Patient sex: M
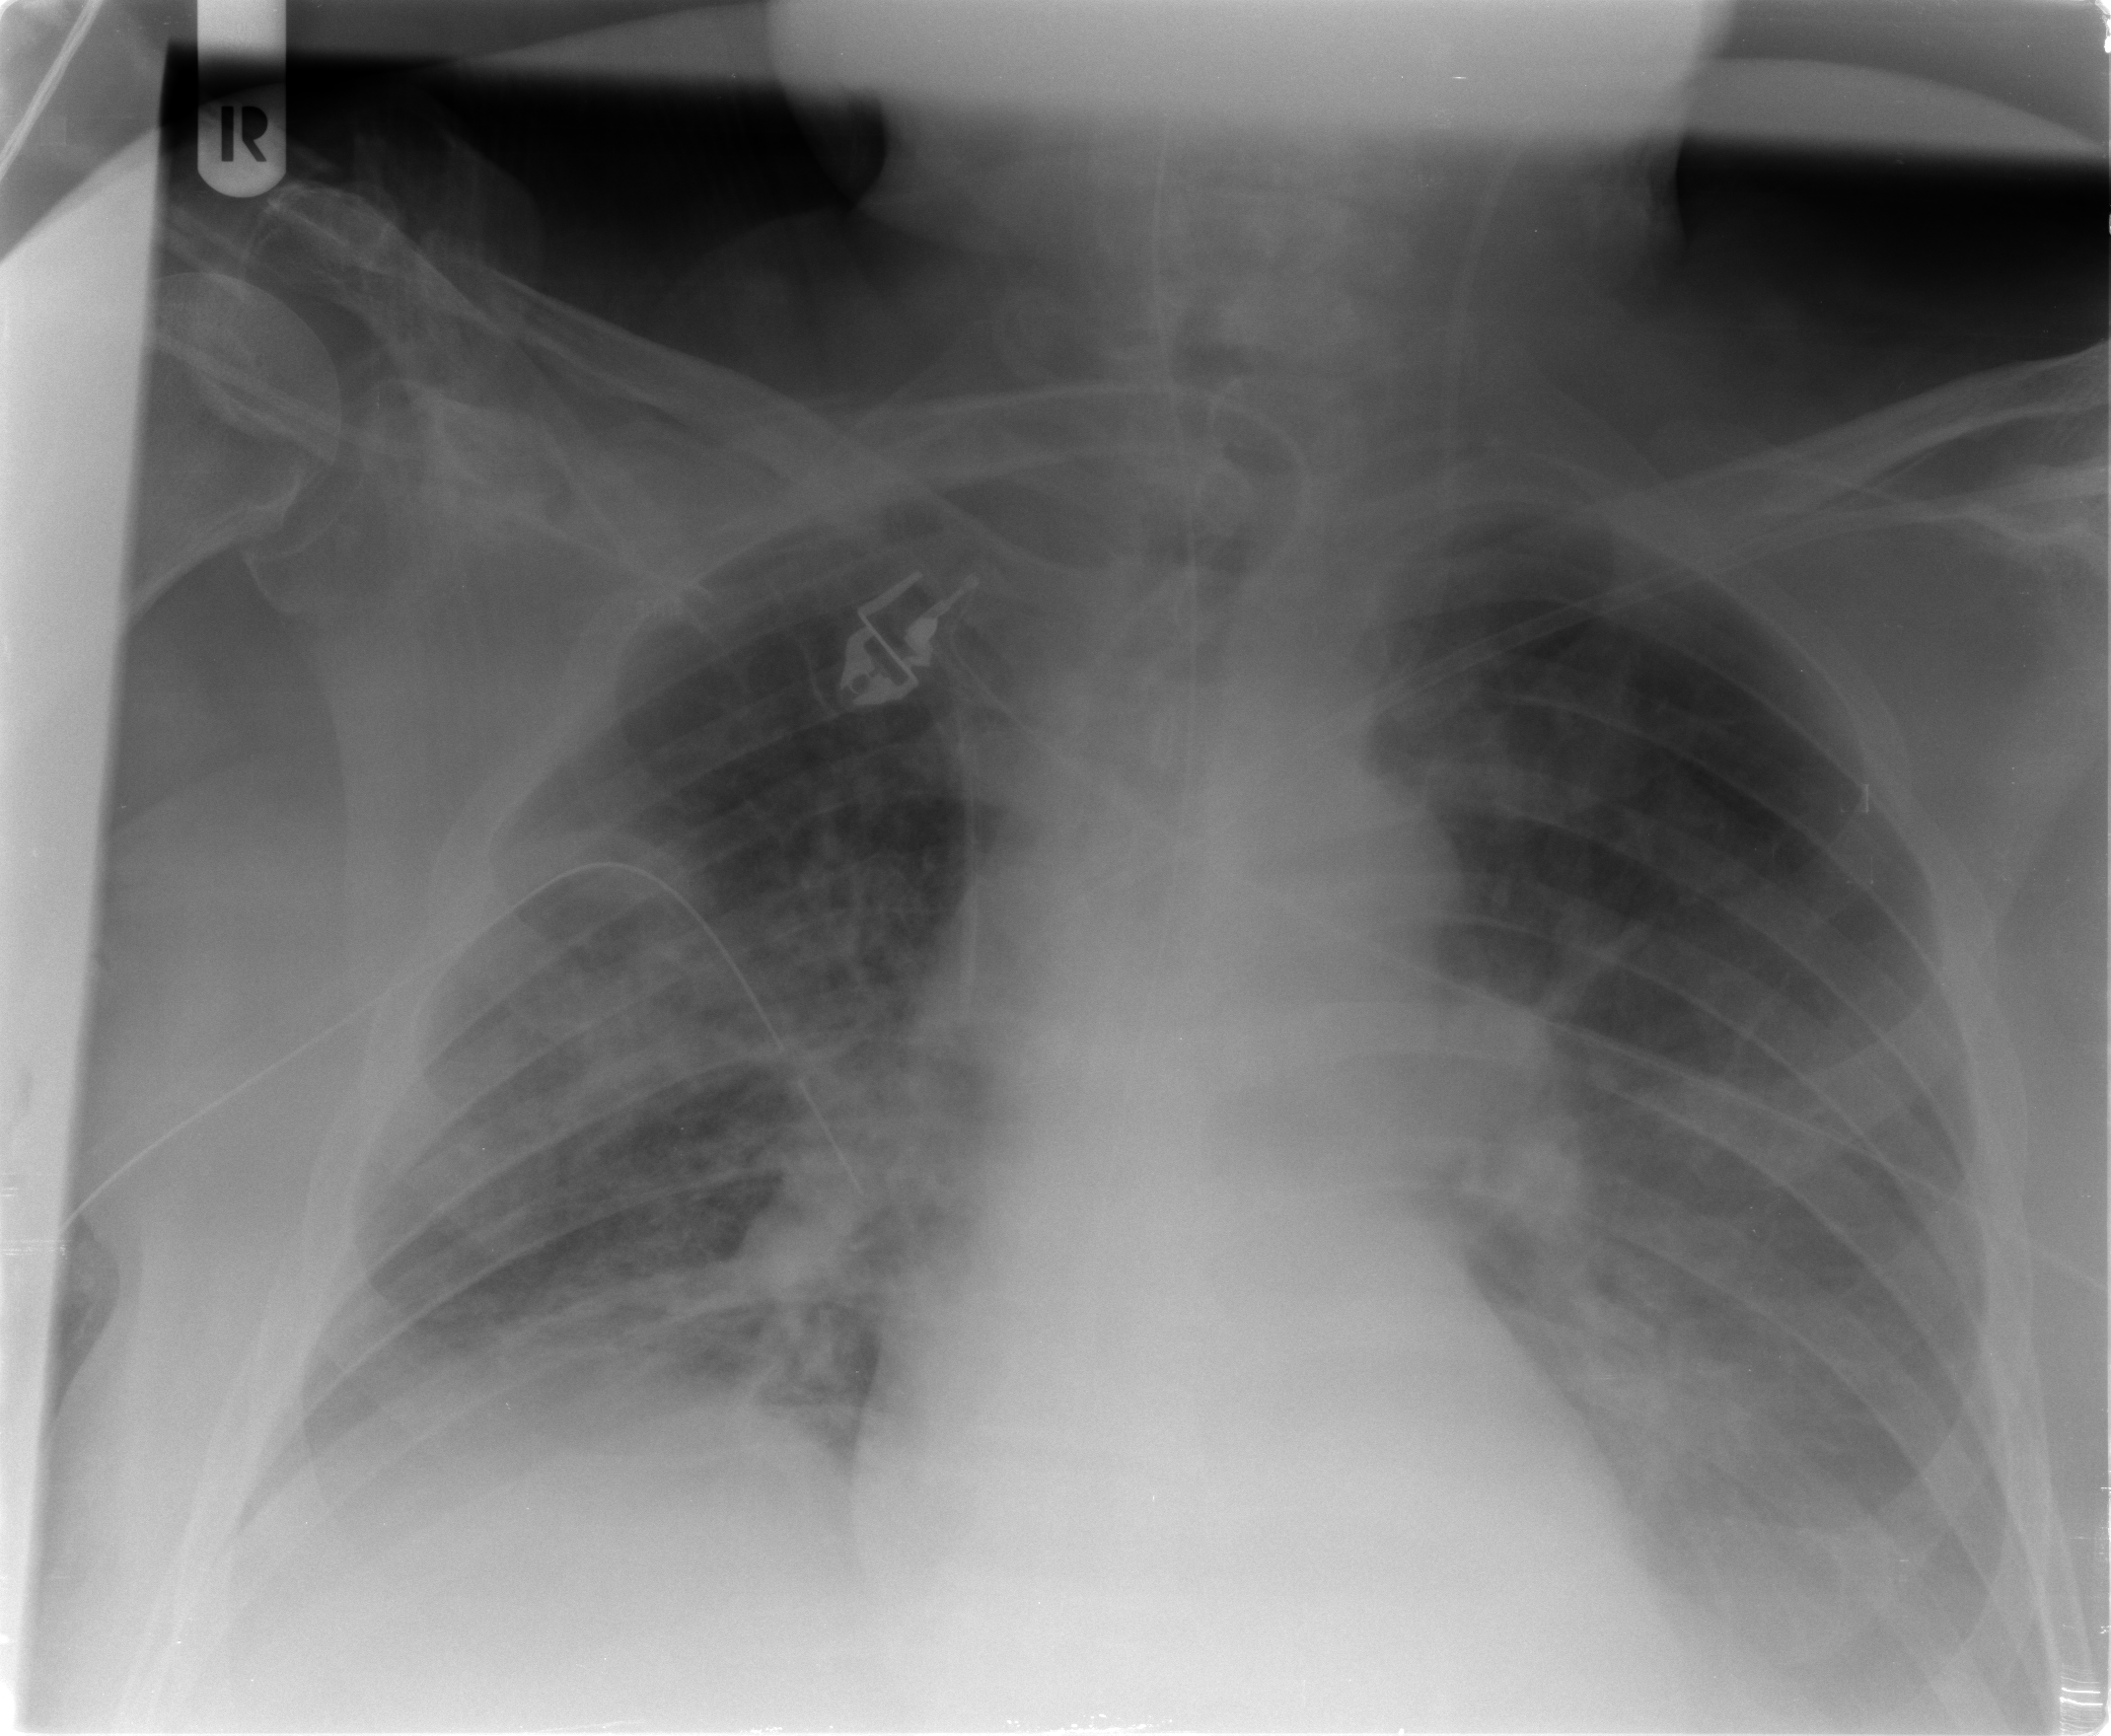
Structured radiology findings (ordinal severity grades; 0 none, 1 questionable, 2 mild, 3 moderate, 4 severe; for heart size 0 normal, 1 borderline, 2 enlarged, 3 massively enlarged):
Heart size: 0
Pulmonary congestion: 2
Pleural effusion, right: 2
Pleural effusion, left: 3
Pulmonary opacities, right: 3
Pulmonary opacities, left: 2
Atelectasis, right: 3
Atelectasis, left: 2